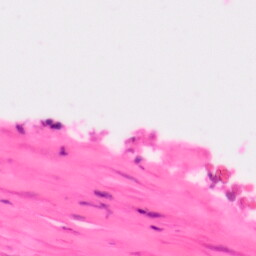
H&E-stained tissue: Colon